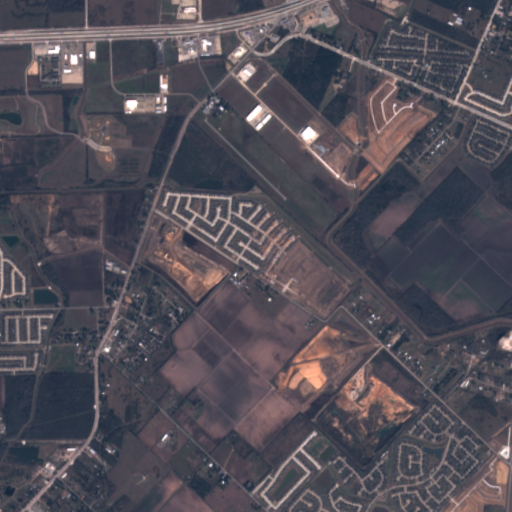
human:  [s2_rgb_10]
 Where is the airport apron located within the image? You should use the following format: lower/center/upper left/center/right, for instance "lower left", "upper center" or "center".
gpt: The airport apron is located in the upper center of the image.
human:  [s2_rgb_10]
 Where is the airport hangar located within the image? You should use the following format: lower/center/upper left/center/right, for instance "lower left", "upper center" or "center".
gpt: The airport hangar is located in the upper center of the image.
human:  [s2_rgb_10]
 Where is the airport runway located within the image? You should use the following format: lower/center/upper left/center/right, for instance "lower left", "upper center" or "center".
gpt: The airport runway is located in the upper center of the image.
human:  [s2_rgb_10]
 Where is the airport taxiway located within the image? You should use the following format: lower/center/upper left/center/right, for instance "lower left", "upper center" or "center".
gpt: The airport taxiway is located in the upper center of the image.
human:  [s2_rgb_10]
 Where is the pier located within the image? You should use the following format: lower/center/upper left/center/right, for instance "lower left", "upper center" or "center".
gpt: The pier is located in the lower right of the image.
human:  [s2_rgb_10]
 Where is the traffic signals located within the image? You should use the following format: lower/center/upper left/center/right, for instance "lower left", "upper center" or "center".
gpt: The traffic signals is located in the upper center of the image.
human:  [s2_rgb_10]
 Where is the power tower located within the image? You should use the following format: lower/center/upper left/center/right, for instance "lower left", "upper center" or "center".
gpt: There is no power tower in the image.